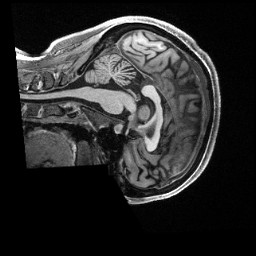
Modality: T1w
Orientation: sagittal
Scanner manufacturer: siemens
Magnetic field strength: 3 T
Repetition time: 2.5 s
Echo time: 0.00231 s